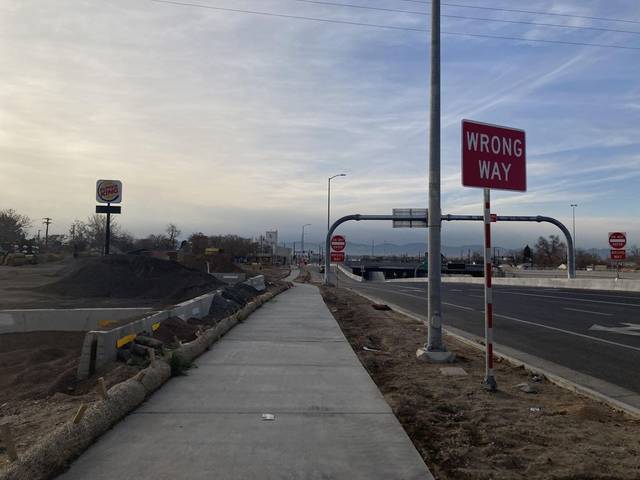
Region: United States
Coordinates: 39.78, -104.95